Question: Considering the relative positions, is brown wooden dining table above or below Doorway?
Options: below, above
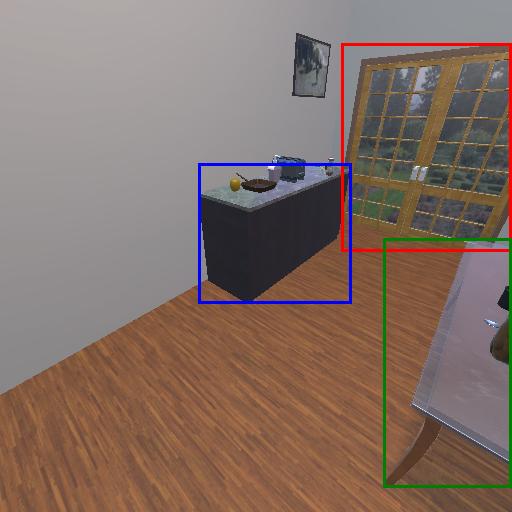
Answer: below